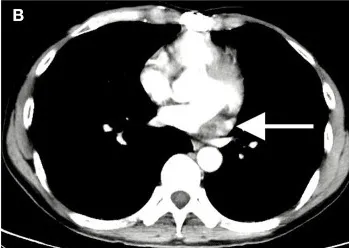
To 4-year. Post-operative computed tomography showing no evidence of remnant lymphangiohemangioma progression with the same size of 10 x 15 x 30 mm (arrow).
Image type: radiology (ct)